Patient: sex M, age 48
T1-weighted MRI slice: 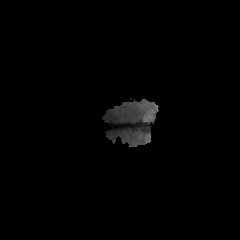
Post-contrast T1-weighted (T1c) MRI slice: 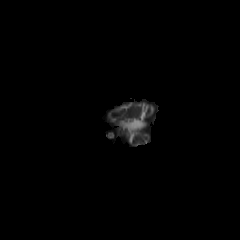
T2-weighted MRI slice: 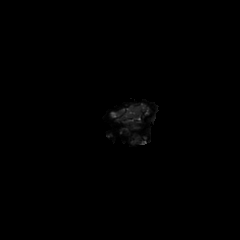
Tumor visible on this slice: no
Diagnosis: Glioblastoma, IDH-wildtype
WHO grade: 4